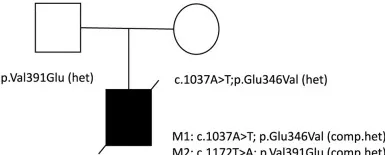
HTRA2 protein structure with disease-causing variants and the family pedigree of the proband (A). The VanDyPlot v0.1.1 depicts the ClinVar database pathogenic variants plotted on the HTRA2 protein (UniProt ID: 043464). Variants are shown at their predicted protein position as colored circles reflecting the effect type, with the two missense variants (black lollipops) reported here shown in orange arrows, and the two blue lollipops at position 221 and 315 were the missense variants reported from the literature.
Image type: chart (chart)